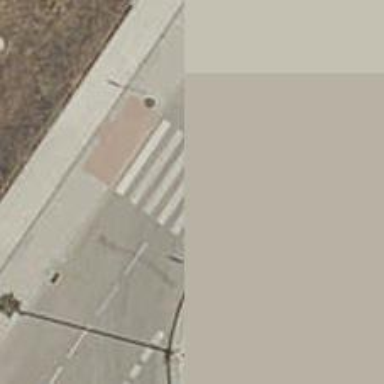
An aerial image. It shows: Uncontrolled zebra crossing on the road.